Question: i would like you to help me.
I want to create dynamicly table (screenshot). I created it via code below:
'''
TableLayout tl = (TableLayout) findViewById(R.id.main_table);
FOR. 1-300.........
TableRow tr_head = new TableRow(this);
tr_head.setId(10);
tr_head.setBackgroundColor(Color.CYAN);
tr_head.setLayoutParams(new LayoutParams(LayoutParams.FILL_PARENT,LayoutParams.WRAP_CONTENT));
RelativeLayout rl = new RelativeLayout(this);
rl.setId(20);
ImageButton xyz = new ImageButton(this);
xyz.setId(21);
xyz.setPadding(5, 5, 5, 5);
RelativeLayout.LayoutParams params = new RelativeLayout.LayoutParams( LayoutParams.WRAP_CONTENT, LayoutParams.WRAP_CONTENT );
params.addRule(RelativeLayout.ALIGN_PARENT_LEFT, 20 );
rl.addView(xyz,params);
tr_head.addView(rl);
tl.addView(tr_head, new TableLayout.LayoutParams(LayoutParams.FILL_PARENT,LayoutParams.WRAP_CONTENT));
END OF FOR.......
'''
Via similar code i nicely create 2 types of items one for category(3 child views) and one for category item(10 child views).
Then i use code bellow to assign onclick listener for buttons and whole items.:
'''
int count = tl.getChildCount();
for(int i = 0; i < count; i++){
TableRow v = (TableRow)tl.getChildAt(i);
if(v.getChildAt(0) instanceof RelativeLayout){
RelativeLayout relativ = (RelativeLayout)v.getChildAt(0);
if(relativ.getChildCount()>5)
relativ.setOnClickListener(new MyClickListener());
...........
'''
But when i want to create table which contains 300 items, it takes 30 sec. to render this view on emulator. It is really very slow. So i would like to ask you how to render this view. Some example or tutorial will be very helpfull.
Many Thanks in advance.

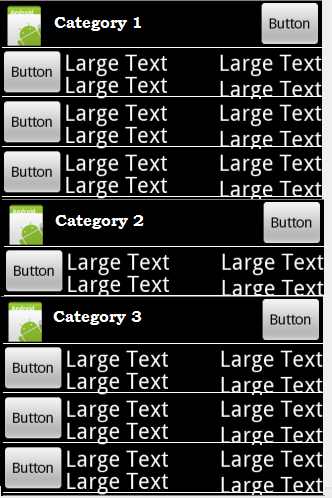
Answer: Android is very slow at having many Views in memory. To work around this I would recommend using the default Andoird ListView with a custom ListAdapter.
The Views are created on the fly when the user scrolls the list, so only the currently visible Views have to be in memory.
This example uses a CursorAdapter, but you can also use an ArrayAdapter.
'''
private class ExtendCursorAdapter extends CursorAdapter {
public ExtendCursorAdapter(Context context, Cursor c) {
super(context, c);
}
@Override
public int getItemViewType(int position) {
if (position == 0) { //Determine if it's a category or an item
return 0; // category
} else {
return 1; // item
}
}
@Override
public View getView(int position, View convertView, ViewGroup parent) {
if (getItemViewType(position) == 0) {
View v;
if (convertView != null)
v = convertView;
else
v = inflater.inflate(R.id.listcategory);
// Set title, ...
return v;
} else{
// the same for the item
}
}
}
'''
An additional performance increase comes from the usage of convertView. While scrolling you don't need to create any additional Views because Android reuses the ones which come out of sight. You just have to make sure to reset all data of convertView.